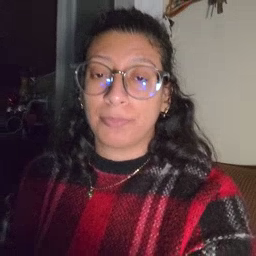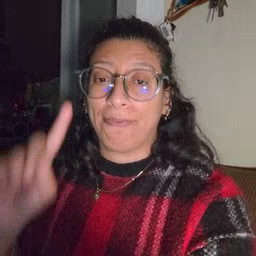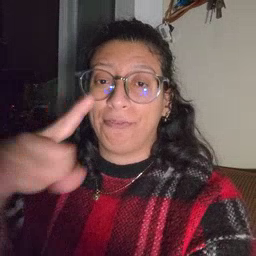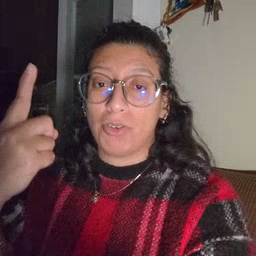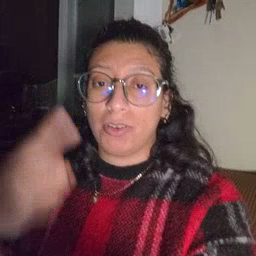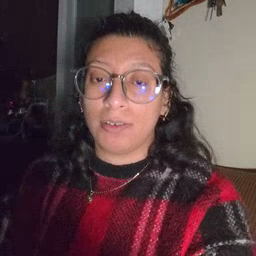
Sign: first